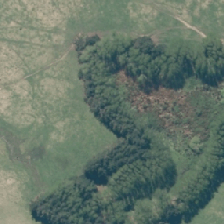
Land cover: herbaceous_freshwater_vege